Chest X-ray:
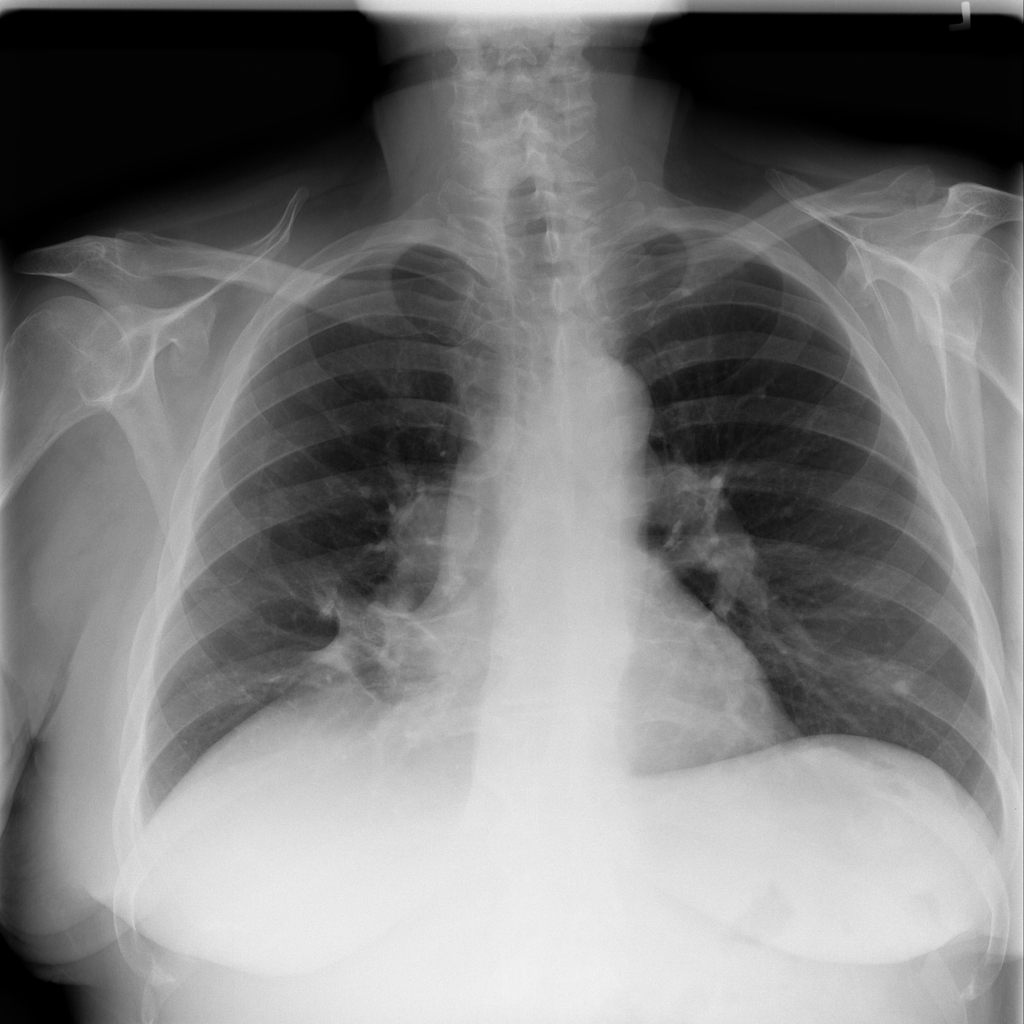
Findings: Nodule, Atelectasis
No abnormal finding: no